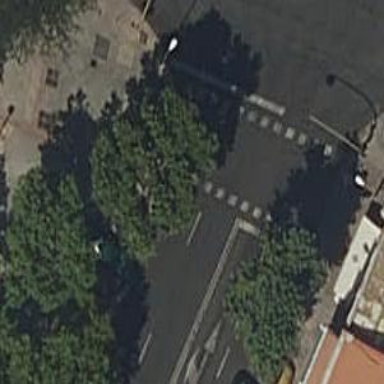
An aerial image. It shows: Zebra crossing with traffic signals. The crossing is marked by traffic lights.